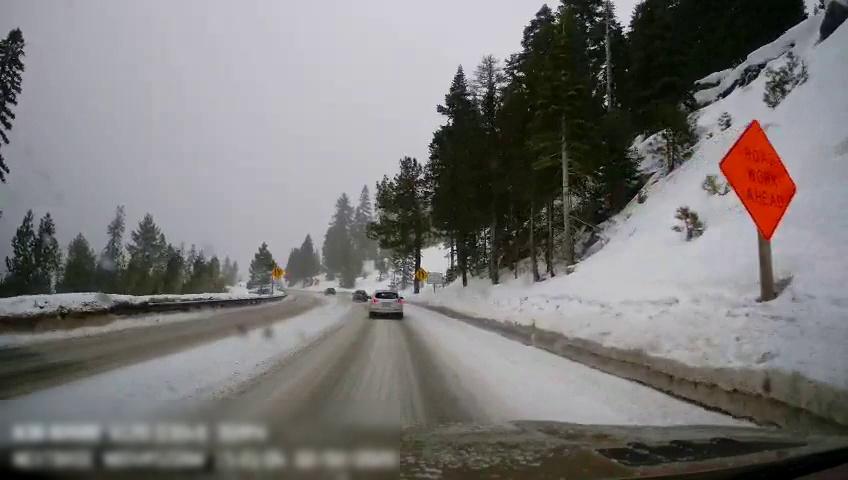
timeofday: Day
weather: Snowy
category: Drivable Space
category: Vehicles | SUV
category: Vehicles | Car
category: Vehicles | Car
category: Traffic | Signs
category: Traffic | Signs
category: Traffic | Signs
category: Traffic | Signs